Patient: sex M, age 53
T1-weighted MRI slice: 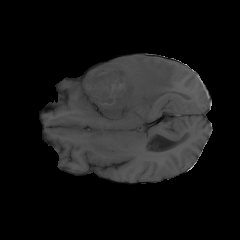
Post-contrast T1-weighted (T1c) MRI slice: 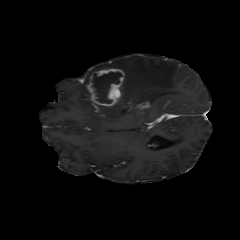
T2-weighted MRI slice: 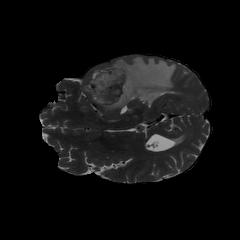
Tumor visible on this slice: yes
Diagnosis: Glioblastoma, IDH-wildtype
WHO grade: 4